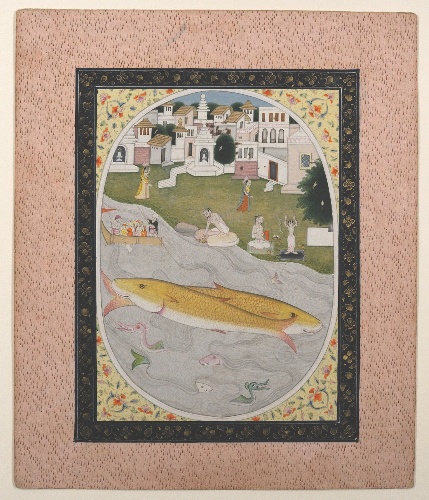
Date: 1800–1820
Object type: Painting
Classification: Paintings
Medium: Ink and opaque watercolor on paper
Culture: India (Punjab Hills, Kangra)
Dimensions: Image: 7 3/16 x 5 3/16 in. (18.2 x 13.2 cm)
Image (with decorative border): 8 1/16 x 6 1/8 in. (20.5 x 15.5 cm)
Page: 10 3/8 x 8 5/8 in. (26.4 x 21.9 cm)
Department: Asian Art
Credit line: Gift of Wayne and Nancy Hunnicutt, 2008
Accession year: 2008
Repository: Metropolitan Museum of Art, New York, NY
Tags: Men|Women|Fish|Rivers|Boats